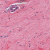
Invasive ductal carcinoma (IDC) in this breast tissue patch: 0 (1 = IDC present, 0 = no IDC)